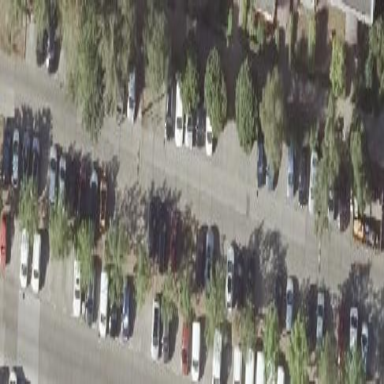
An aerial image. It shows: Street side parking area.